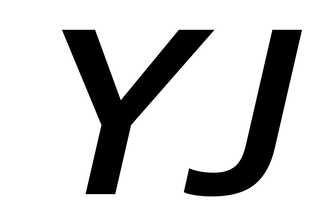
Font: InstrumentSans-Italic_SemiBold_Italic